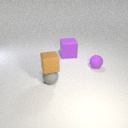
small gray rubber sphere in front of small purple rubber sphere